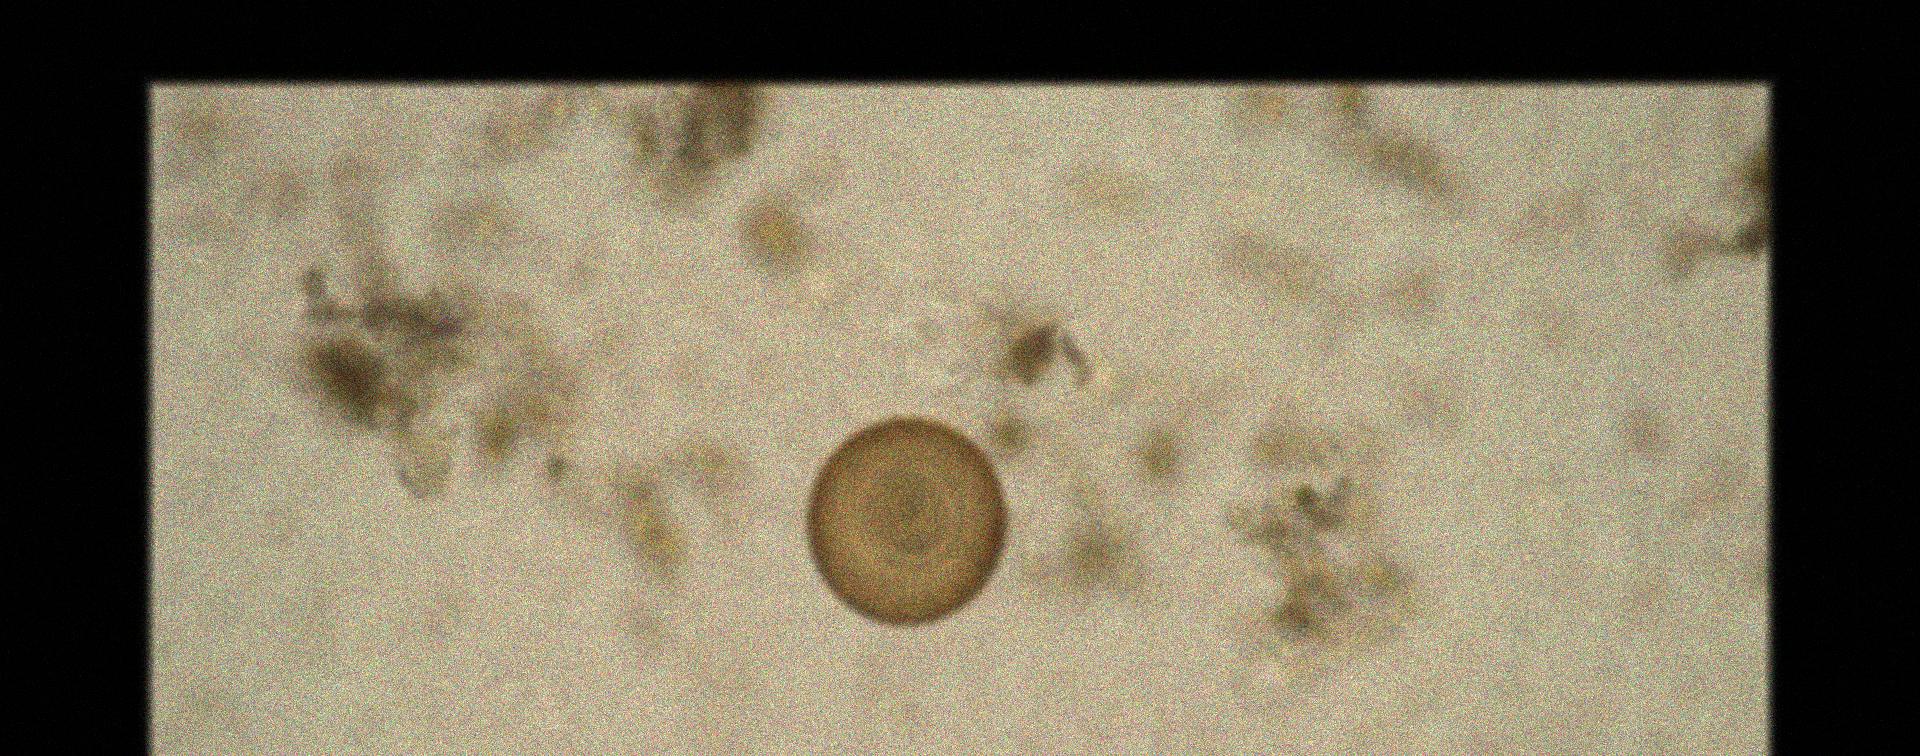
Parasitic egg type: Hymenolepis diminuta